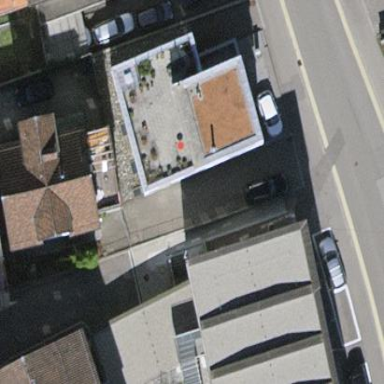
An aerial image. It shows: Apartment building.